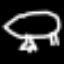
Label: frog